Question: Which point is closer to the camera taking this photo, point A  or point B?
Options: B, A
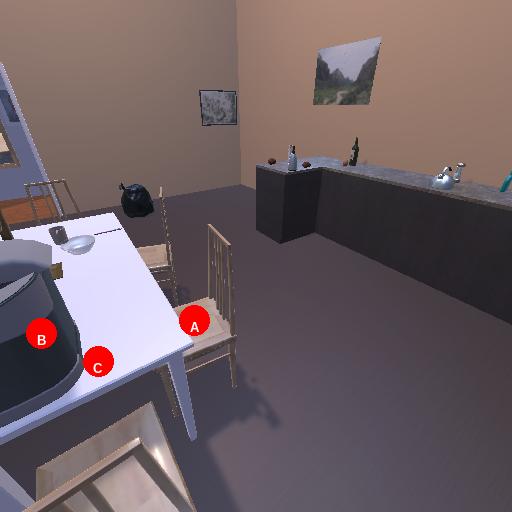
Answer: B